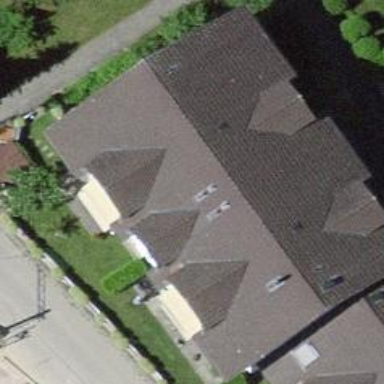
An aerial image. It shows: Residential building with gabled roof.